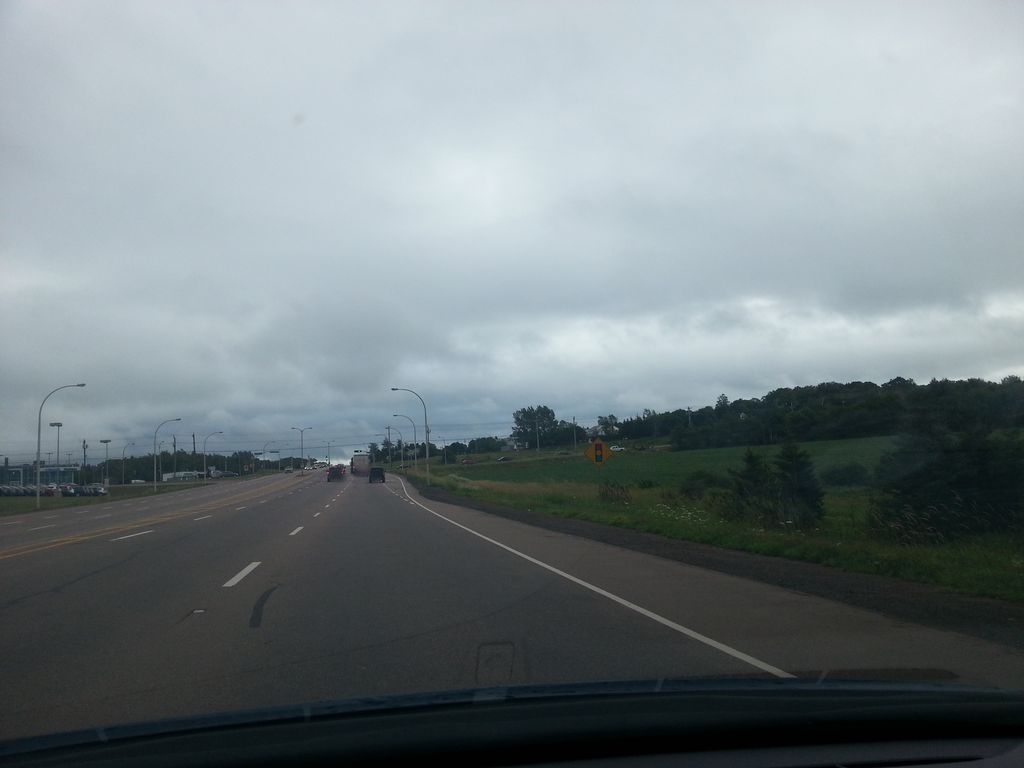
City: charlottetown